Question: So I'm new to using external API's for projects, but I had an idea and I'd like to see if I can properly get files uploaded to dropbox. I've gone through the steps to get the key and token, and I've begun testing but I have run into an error:
> An unhandled exception of type 'System.ArgumentNullException' occurred in DropNet.dll
Additional information: Value cannot be null.
Looking into the error further the actual parameter that is null would be "userLogin"**
This is my code before the error:
//using Dropnet;
'''
DropNetClient _client = new DropNetClient("API_KEY", "API_SECRET", DropNetClient.AuthenticationMethod.OAuth1);
'''
The code that produces the error:
'''
var url = _client.BuildAuthorizeUrl();
'''
And my code following the error:
'''
Process.Start(url);
_client.GetAccessTokenAsync((accessToken) =>
{
_client = new DropNetClient("API_KEY", "API_SECRET", accessToken.Token, accessToken.Secret);
},
(error) =>
{
MessageBox.Show(error.Message);
});
try
{
_client.UploadFile("/", "test.txt", ReadFile(@"D:\Classes\Documents est.txt"));
MessageBox.Show("Successfully uploaded to Dropbox.", "Uploaded to Dropbox");
}
catch (Exception dropboxEx)
{
MessageBox.Show("Error: " + dropboxEx.Message);
}
'''
I am fairly sure the error has something to do with the deceleration of the client, perhaps I'm misusing the key and secret? Or my OAuth uri could possibly be incorrect, I'm not really sure but in case it matters here is what my dropbox developer page looks like:

If you need any more information please let me know, thanks for any help!
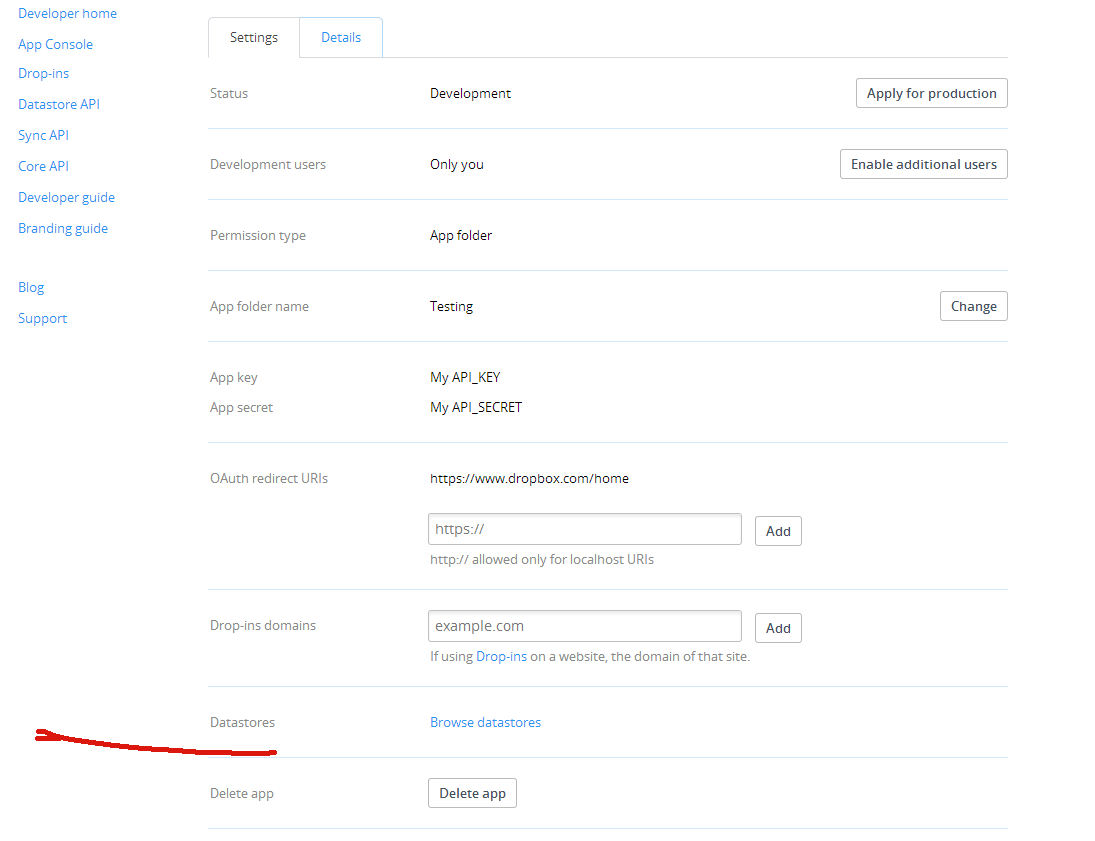
Answer: Fixed: needed to add a simple snipped of code underneath my deceleration of _client
'''
UserLogin login = _client.GetToken();
_client.UserLogin = login;
'''